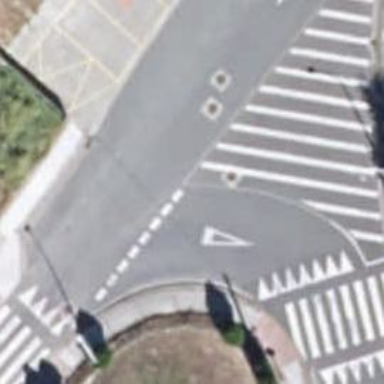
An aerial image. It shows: Road with "give way" sign.